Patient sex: F
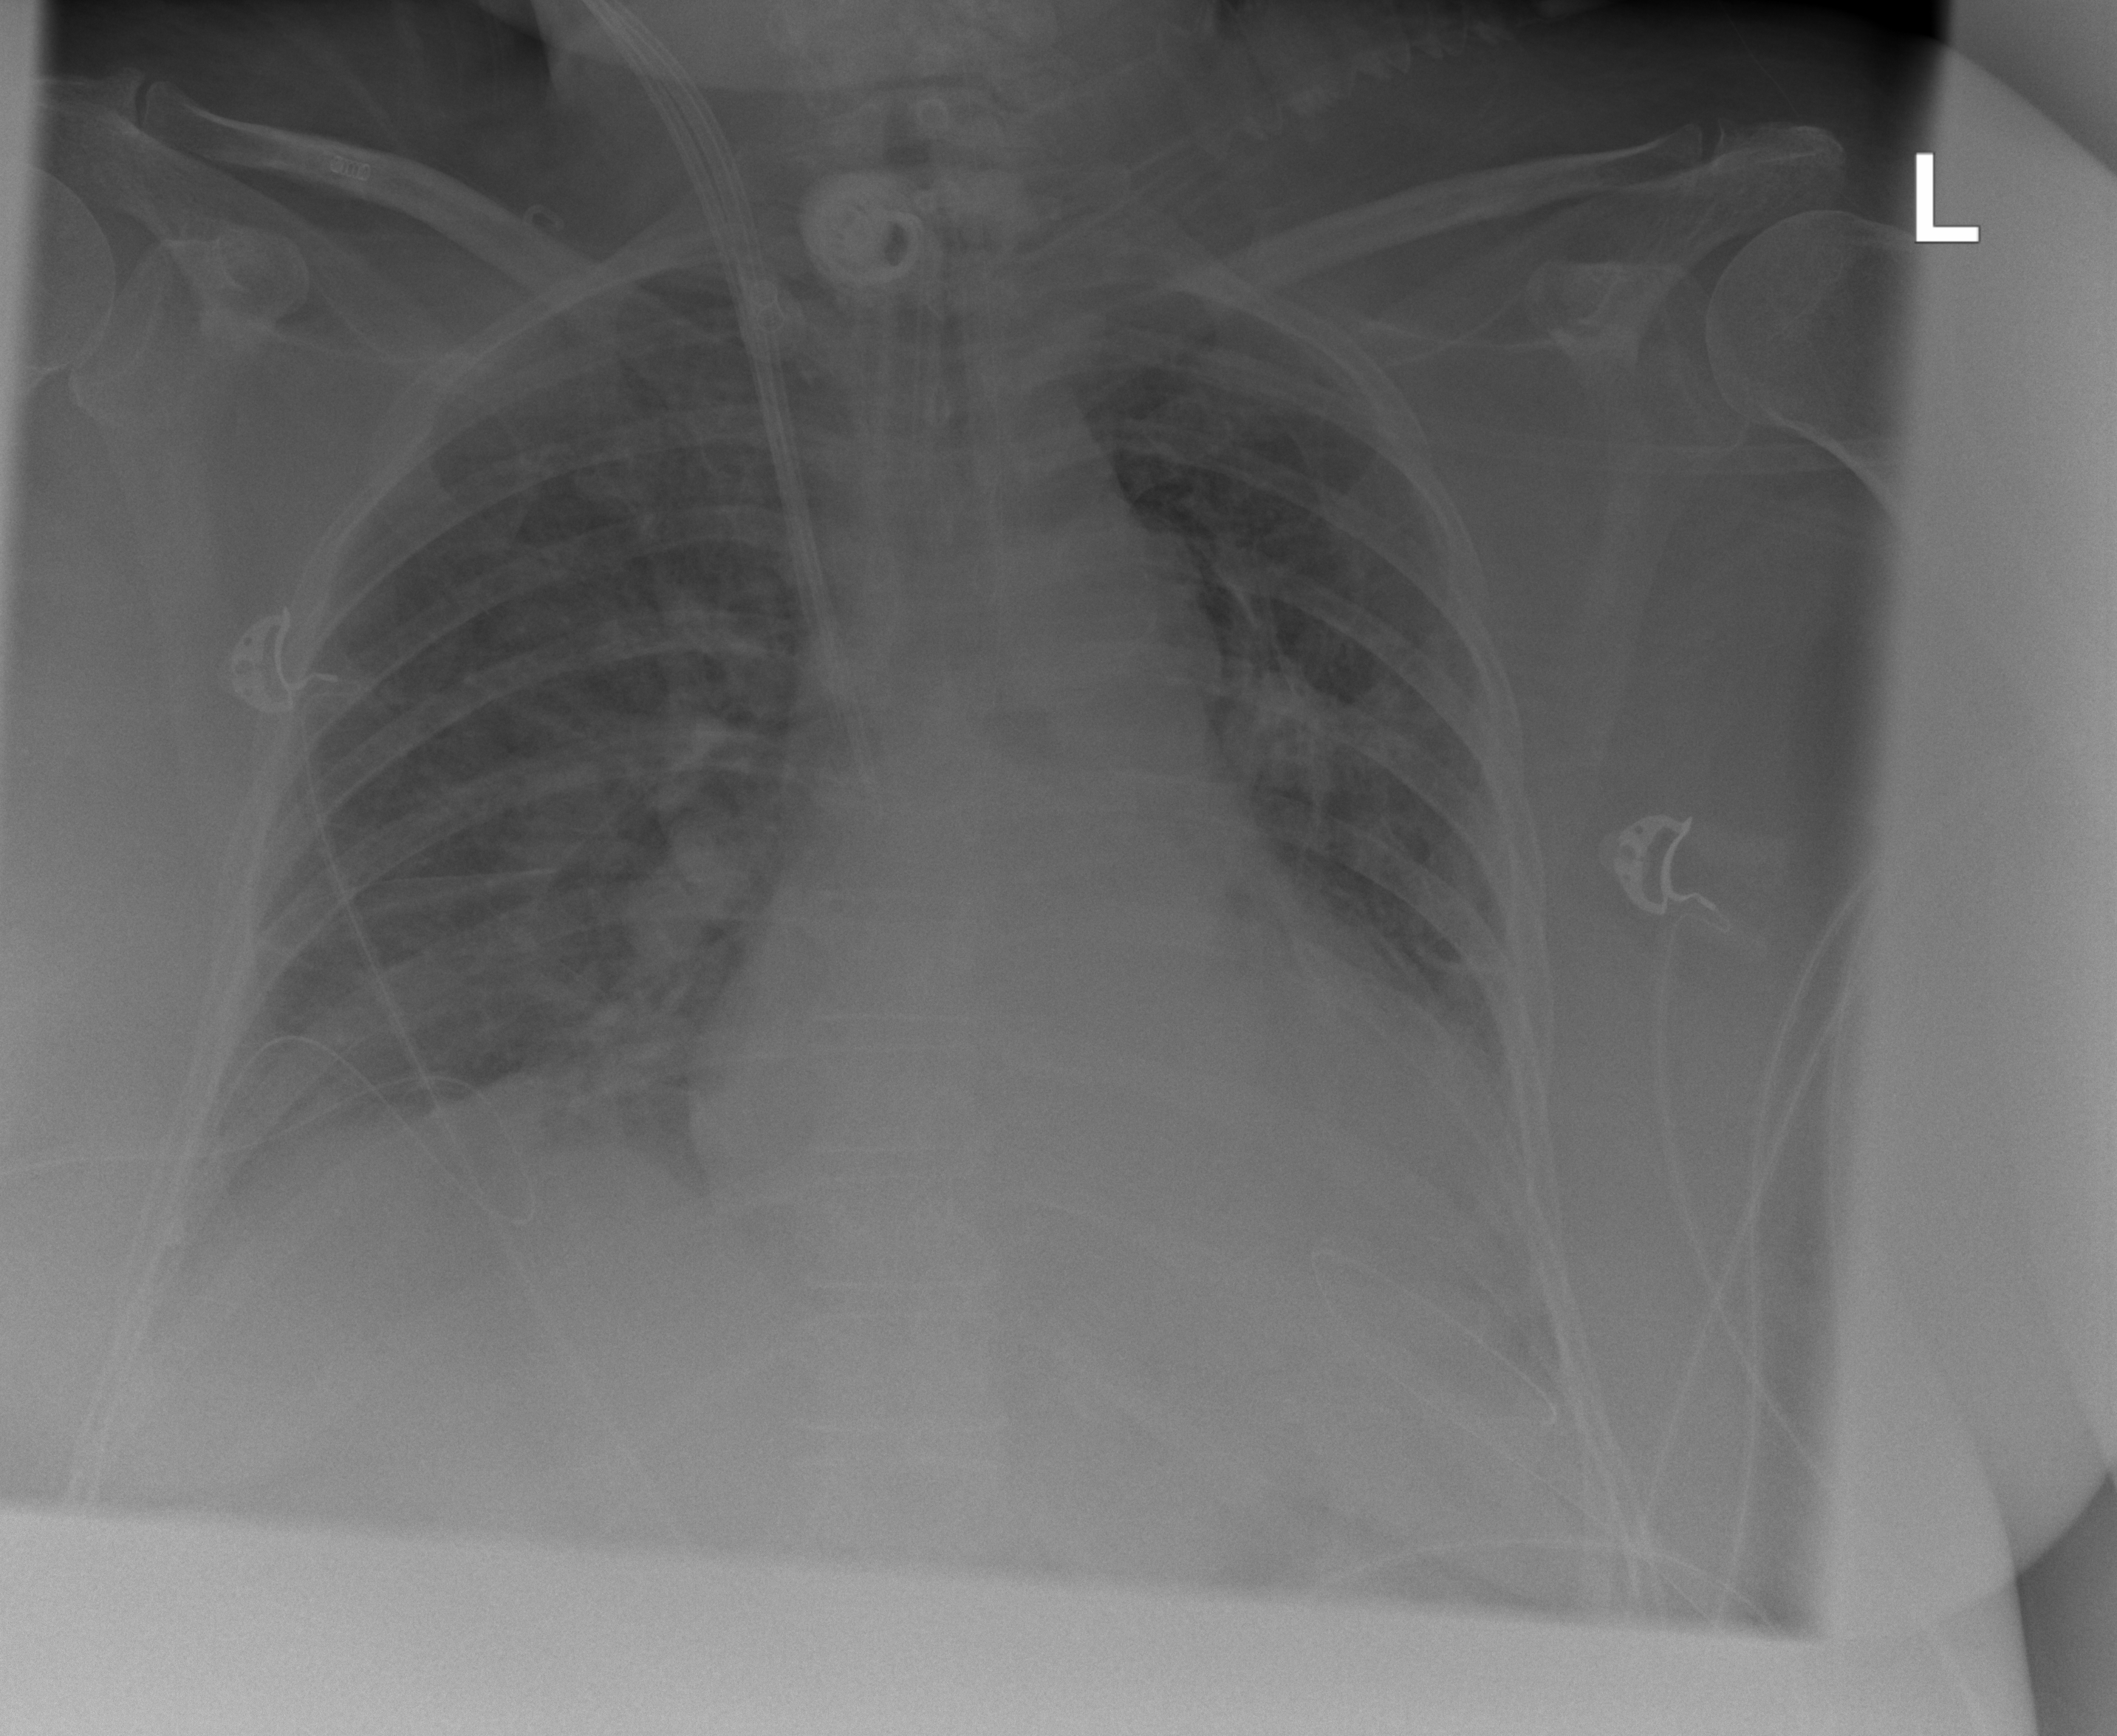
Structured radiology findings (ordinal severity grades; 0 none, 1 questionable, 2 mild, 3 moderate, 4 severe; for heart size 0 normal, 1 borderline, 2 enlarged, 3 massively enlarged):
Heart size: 2
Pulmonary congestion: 2
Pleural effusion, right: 2
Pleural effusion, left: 2
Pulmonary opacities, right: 0
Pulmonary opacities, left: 0
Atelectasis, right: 2
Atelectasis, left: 2